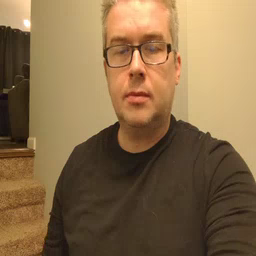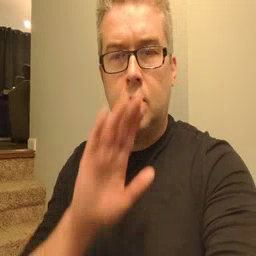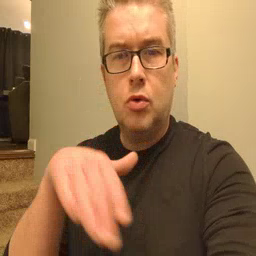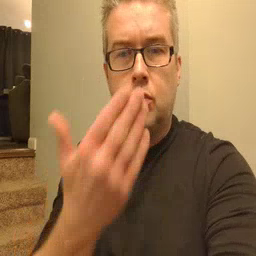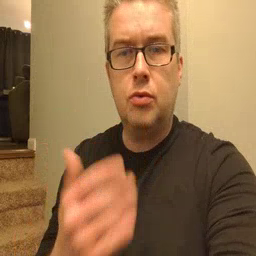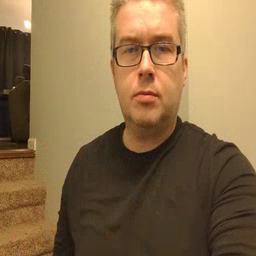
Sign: all